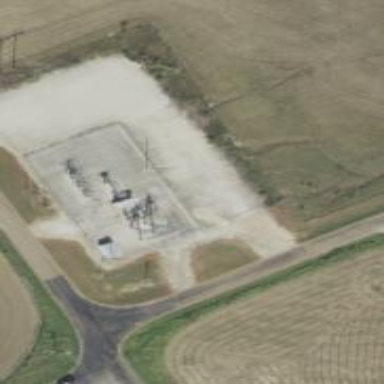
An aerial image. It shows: Distribution power substation secured by fence.